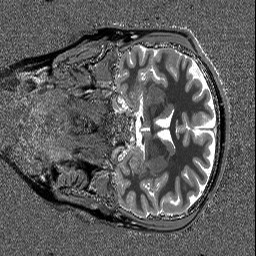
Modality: T1map
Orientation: coronal
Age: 29
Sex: female
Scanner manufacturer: siemens
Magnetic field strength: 3 T
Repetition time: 5 s
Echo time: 0.00298 s